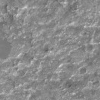
Atmospheric dust classification: not_dusty